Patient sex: M
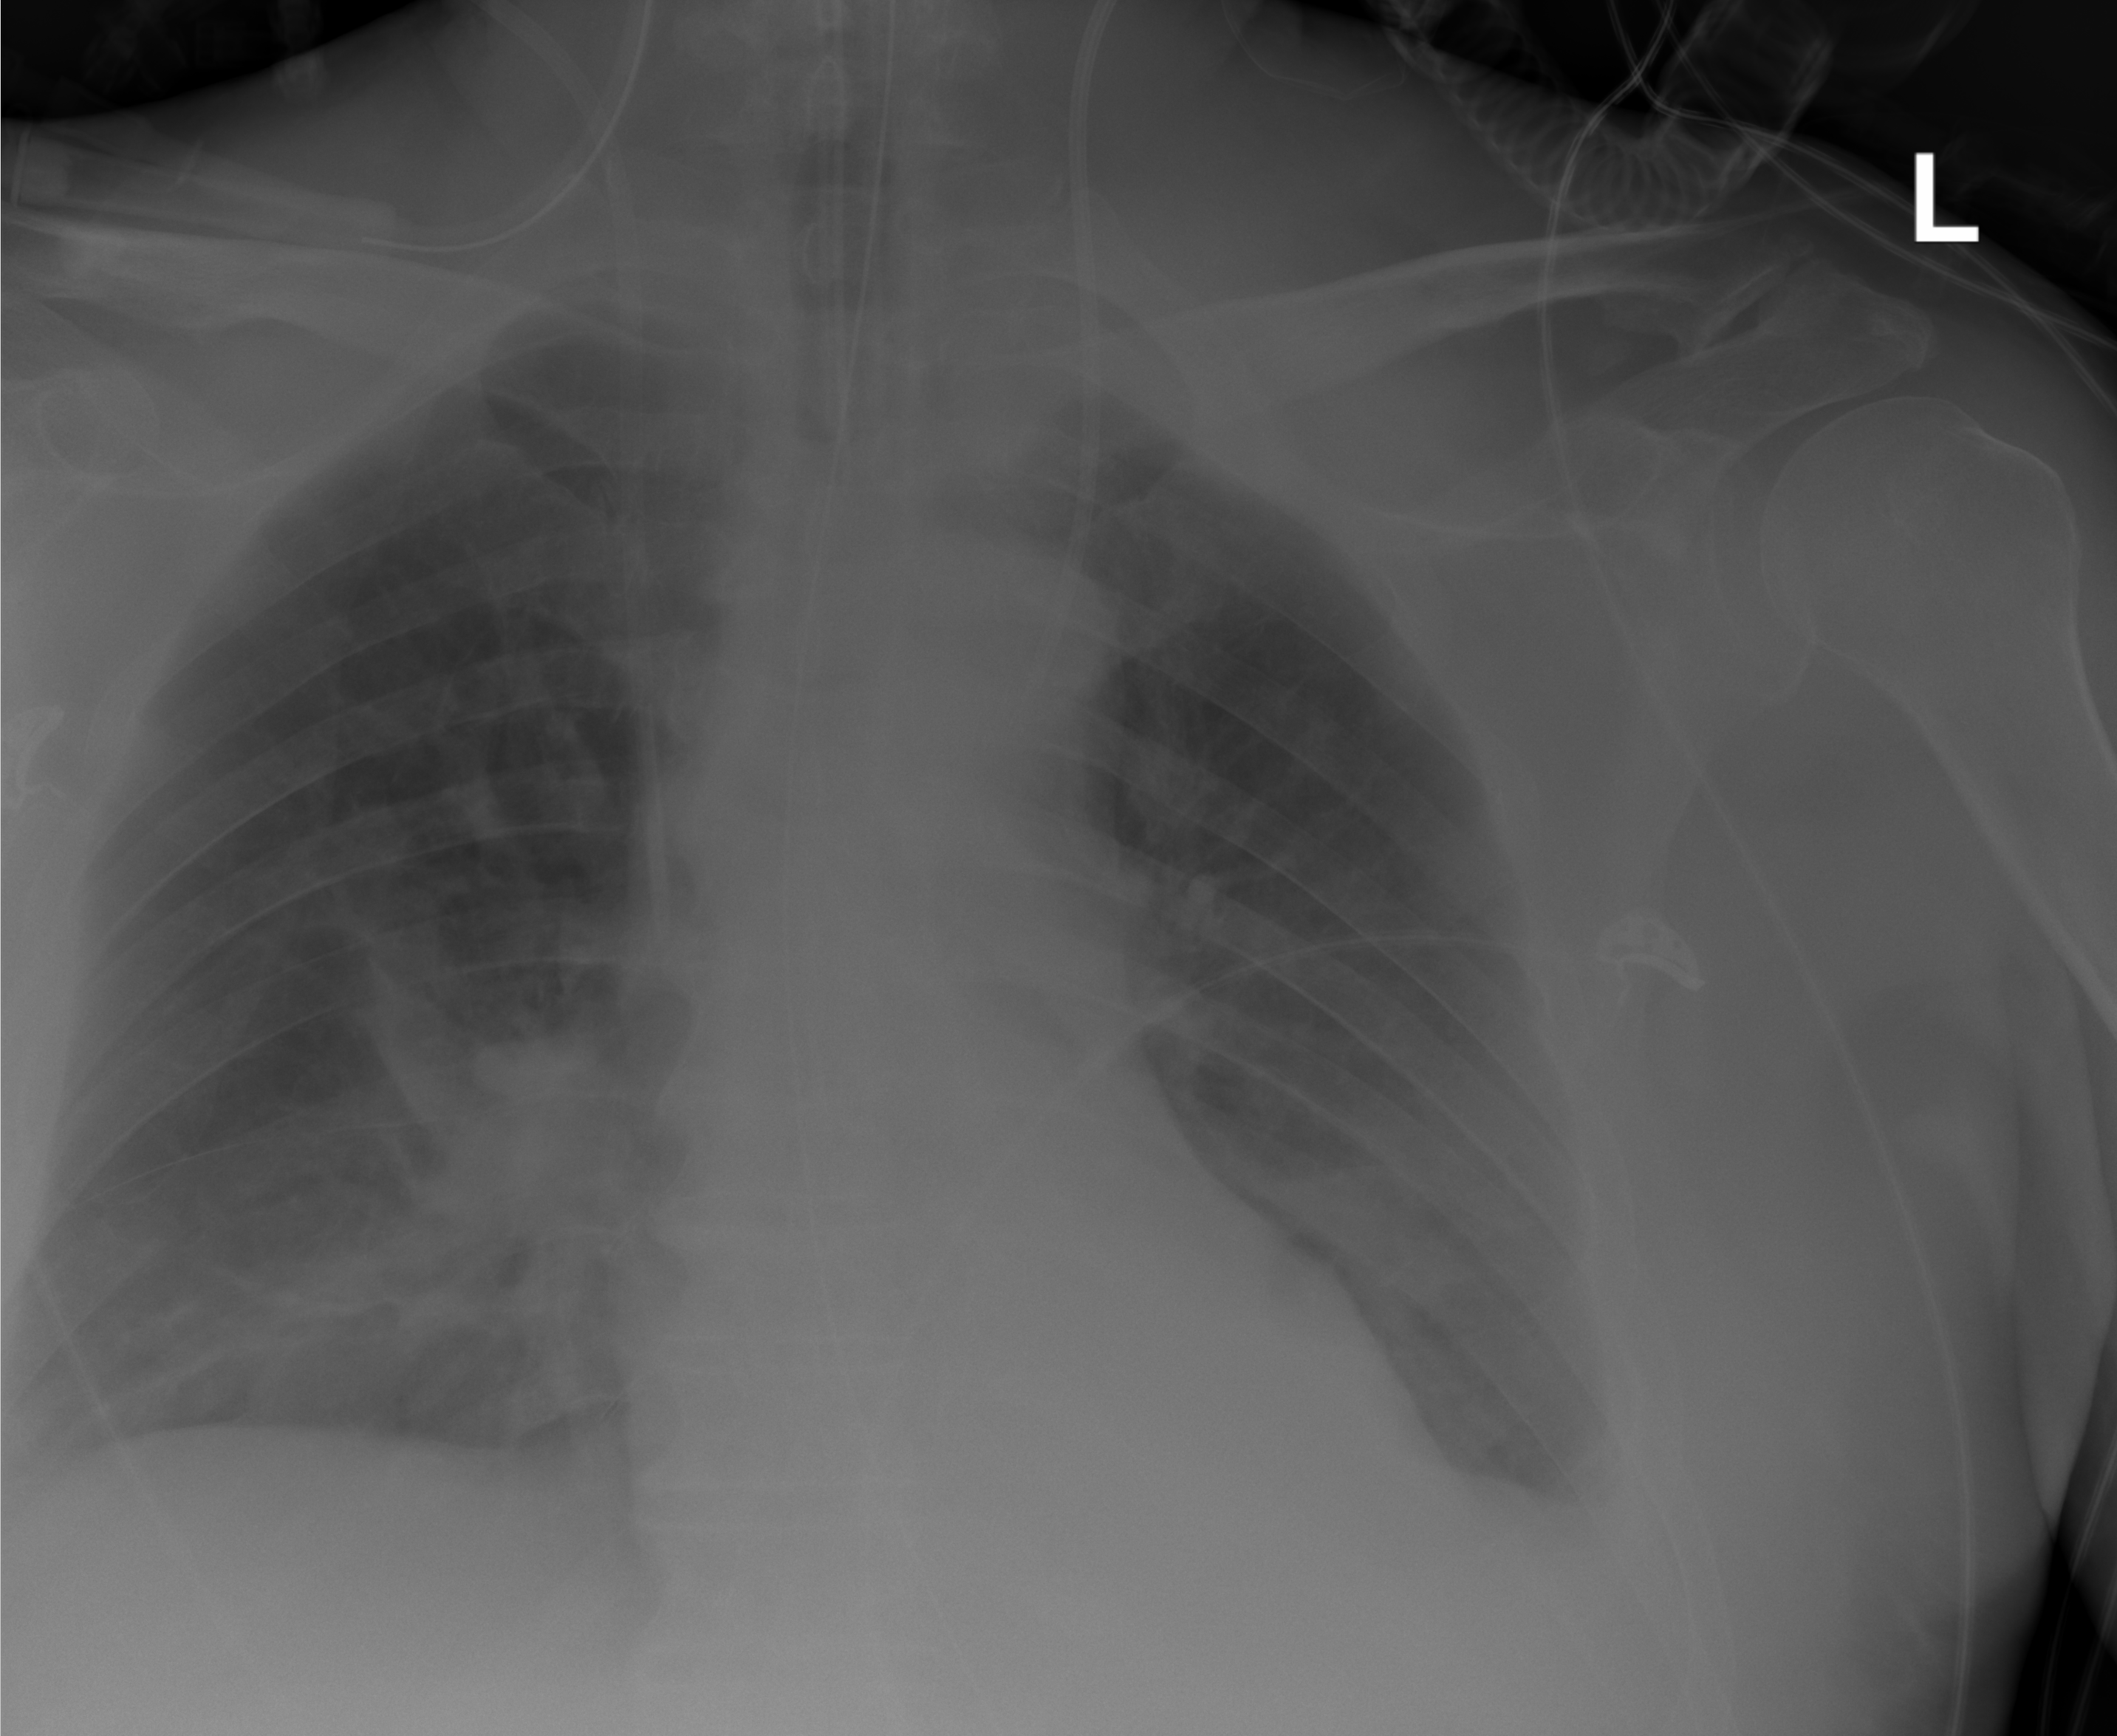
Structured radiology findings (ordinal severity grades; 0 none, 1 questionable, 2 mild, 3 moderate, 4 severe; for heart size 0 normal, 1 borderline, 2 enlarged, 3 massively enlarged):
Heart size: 0
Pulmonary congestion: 1
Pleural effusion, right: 2
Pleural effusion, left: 2
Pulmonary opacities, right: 1
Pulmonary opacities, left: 0
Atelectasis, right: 2
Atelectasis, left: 2